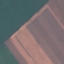
Label: AnnualCrop